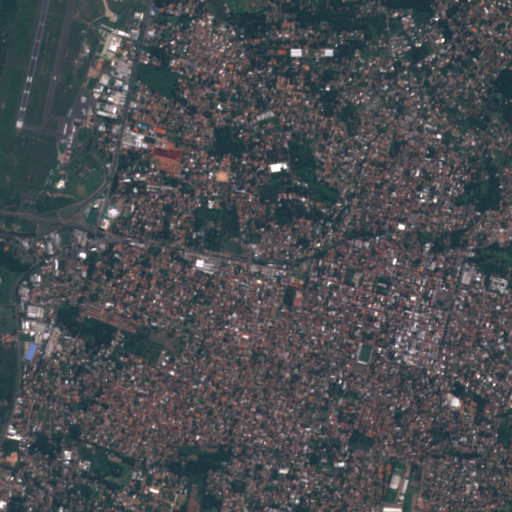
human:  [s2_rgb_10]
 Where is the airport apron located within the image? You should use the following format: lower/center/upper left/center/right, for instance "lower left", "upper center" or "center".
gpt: The airport apron is located in the upper left of the image.
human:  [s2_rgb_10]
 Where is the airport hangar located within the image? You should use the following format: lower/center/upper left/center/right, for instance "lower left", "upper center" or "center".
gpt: The airport hangar is located in the upper left of the image.
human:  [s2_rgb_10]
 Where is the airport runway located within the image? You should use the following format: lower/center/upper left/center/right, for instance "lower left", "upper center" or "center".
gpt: The airport runway is located in the upper left of the image.
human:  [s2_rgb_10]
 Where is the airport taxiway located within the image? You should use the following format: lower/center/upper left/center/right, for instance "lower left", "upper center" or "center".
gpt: The airport taxiway is located in the upper left of the image.
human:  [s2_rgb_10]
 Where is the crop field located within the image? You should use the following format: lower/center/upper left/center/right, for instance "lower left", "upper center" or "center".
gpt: The crop field is located in the upper center of the image.
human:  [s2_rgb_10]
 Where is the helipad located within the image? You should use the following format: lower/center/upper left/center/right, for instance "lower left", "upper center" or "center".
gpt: The helipad is located in the upper left of the image.
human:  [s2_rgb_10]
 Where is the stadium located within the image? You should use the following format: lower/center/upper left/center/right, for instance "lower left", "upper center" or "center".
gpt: The stadium is located in the lower right of the image.
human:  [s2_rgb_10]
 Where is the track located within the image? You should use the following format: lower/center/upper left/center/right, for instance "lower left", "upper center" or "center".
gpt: The track is located in the center right of the image.
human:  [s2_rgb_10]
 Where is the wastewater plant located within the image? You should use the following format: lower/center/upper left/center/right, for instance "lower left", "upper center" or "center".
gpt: The wastewater plant is located in the center left of the image.
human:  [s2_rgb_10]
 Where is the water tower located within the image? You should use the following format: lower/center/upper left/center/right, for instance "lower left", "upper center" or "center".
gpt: The water tower is located in the upper left of the image.
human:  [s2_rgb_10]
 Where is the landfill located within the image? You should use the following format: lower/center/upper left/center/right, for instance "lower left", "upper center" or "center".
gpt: There is no landfill in the image.